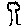
Label: tree